Question: I'm trying to create a 'MouseListener'. When I hover a 'JButton', I want it to change its background color and the next 'JButton's in the array. For example, when I hover 'JButton[0][0]', it changes the background of 'JButton[0][0]', 'JButton[1][0]', 'JButton[2][0]' and so on.
Here is how I create the 'JButton' array:
'''
for (int i = 0; i < 10; i++) {
for (int j = 0; j < 10; j++) {
btn[i][j] = new JButton();
btn[i][j].addMouseListener(this);
btn[i][j].setBackground(Color.black);
panel.add(btn[i][j]);
}
}
'''
And its 'MouseListener':
'''
@Override
public void mouseEntered(MouseEvent me) {
JButton event = (JButton) me.getSource();
int i = 0;
int j = 0;
btn[i][j] = event;
btn[i][j].setBackground(Color.blue);
}
@Override
public void mouseExited(MouseEvent me) {
JButton event = (JButton) me.getSource();
int i = 0;
int j = 0;
btn[i][j] = event;
btn[i][j].setBackground(Color.black);
}
'''
I have tried doing 'btn[i+1][j].setBackground(Color.black);' and it sets blue '[1][0]', '[2][0]'... but not '[i+1][j]'.
There are no errors when I run my program.

The picture above shows what I'm trying to do.
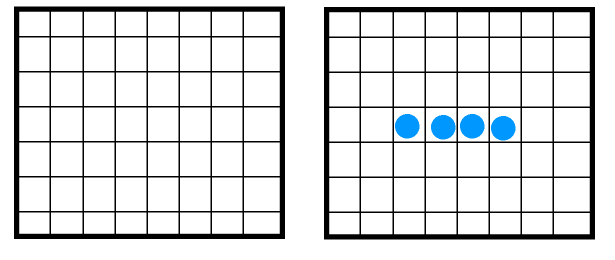
Answer: There's no need to reference the array -- all you need to do is change the state of the button the is returned via 'getSource()'. e.g.,
'''
@Override
public void mouseEntered(MouseEvent me) {
JButton event = (JButton) me.getSource();
event.setBackground(Color.blue);
}
'''
and similarly for the mouseExited.
If you need to know the i and j for the particular mouse, then iterate over the array with nested for loops,
'''
int i = 0;
int j = 0;
for (int i2 = 0; i2 < btn.length; i2++) {
for (int j2 = 0; j2 < btn[i2].length; j2++) {
if (event == btn[i2][j2]) {
i = i2;
j = j2;
}
}
}
// i and j set to appropriate value
'''
or get and set the button's client property similar to as was done <URL>